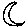
Label: moon